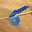
Label: 5